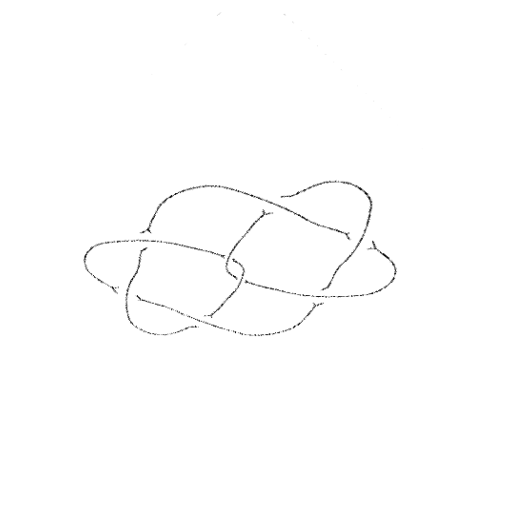
Crossing number: 8